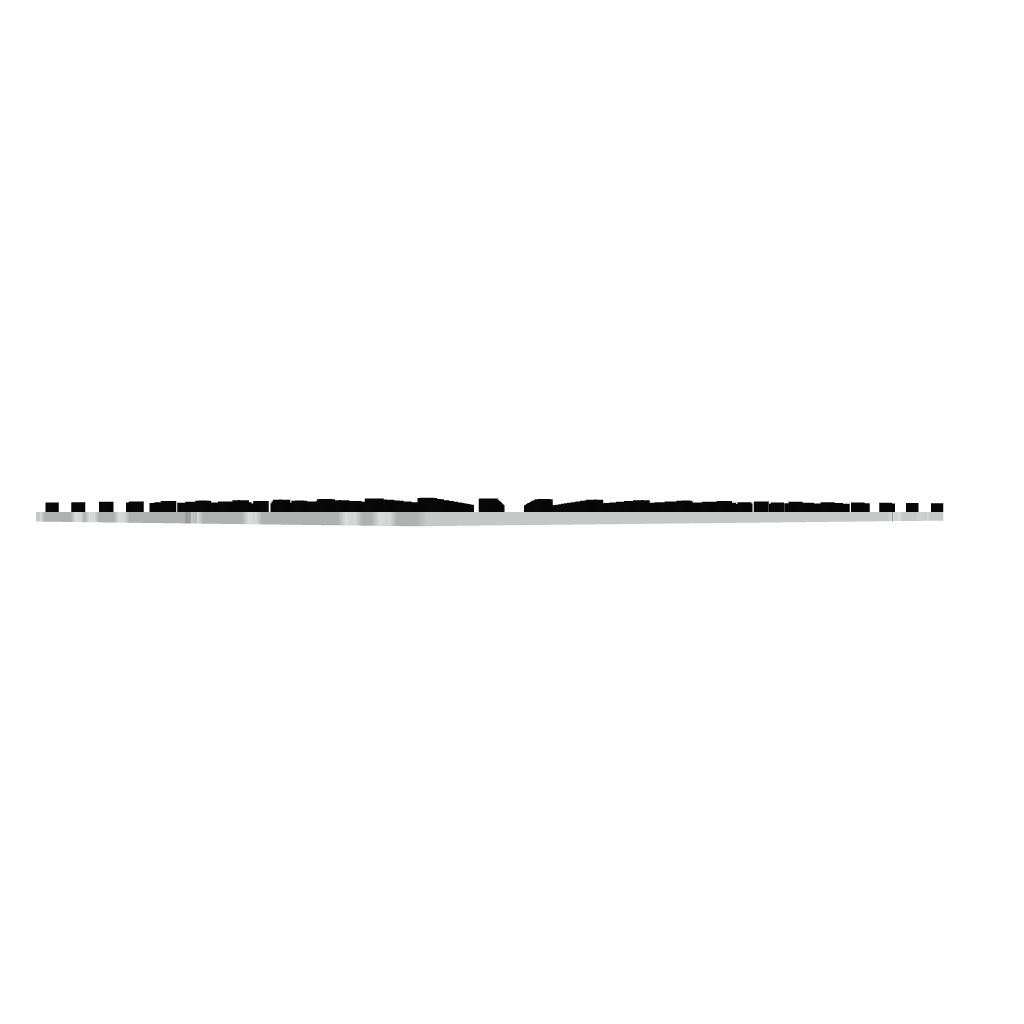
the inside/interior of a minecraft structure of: Debian logo